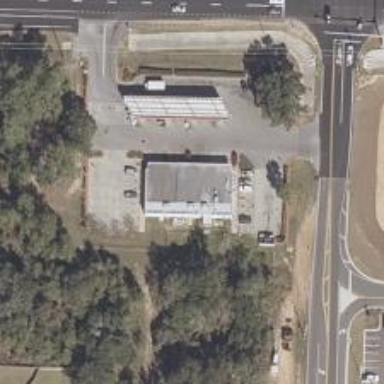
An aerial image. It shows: Convenience shop.